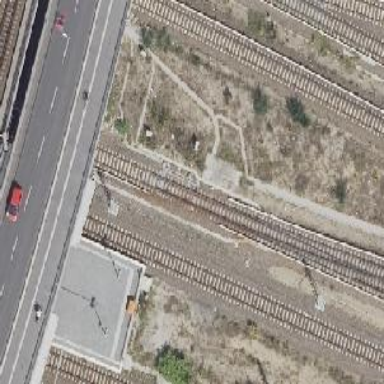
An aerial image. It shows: Light rail electrified railway.